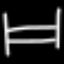
Label: bed